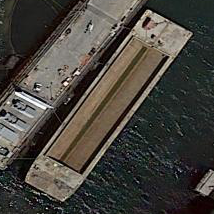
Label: Sand_carrier